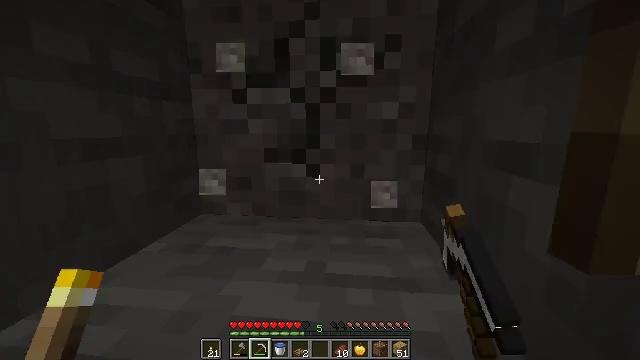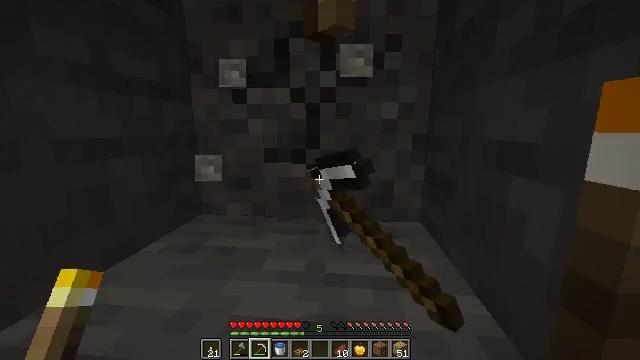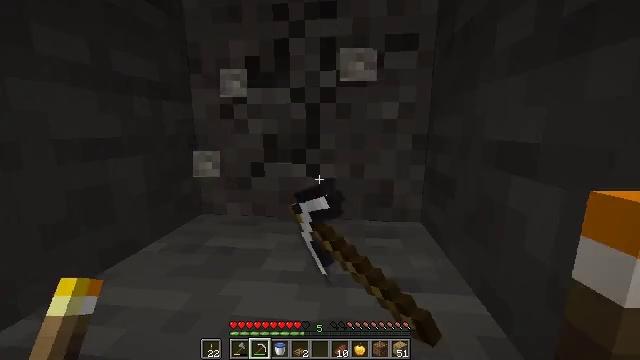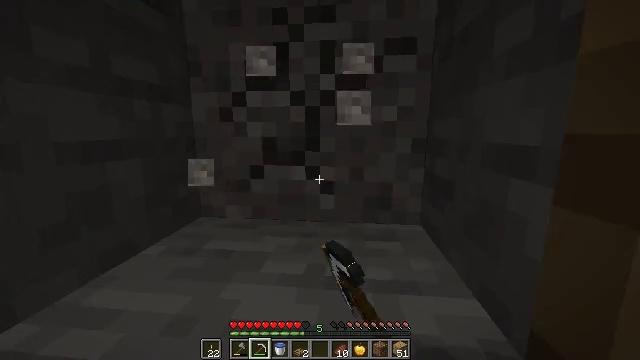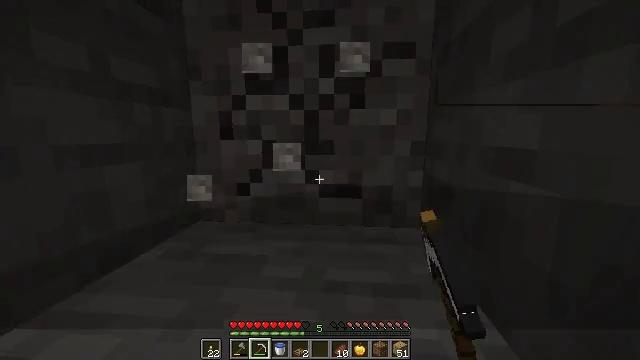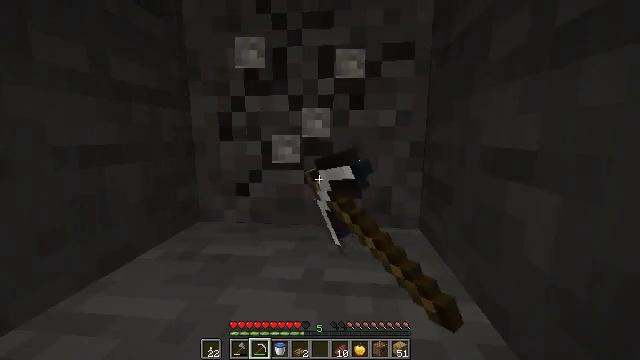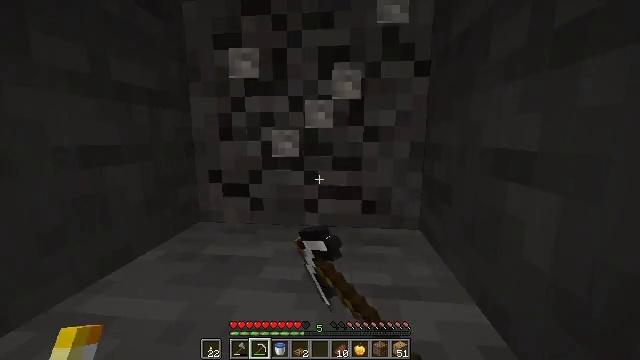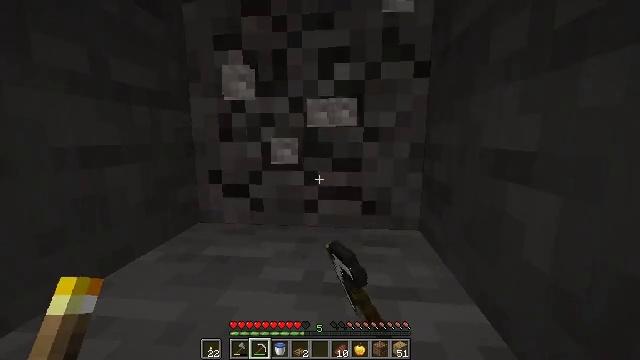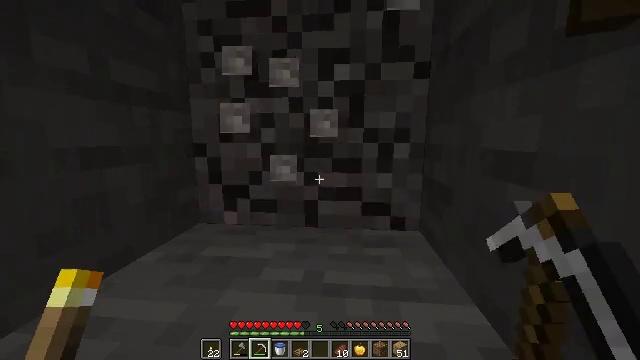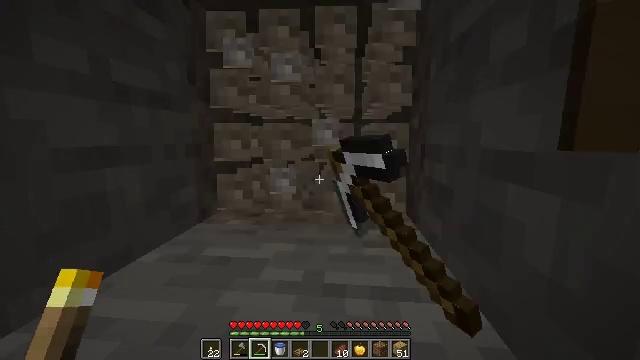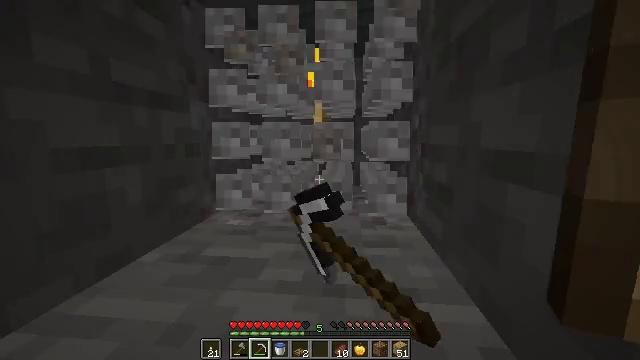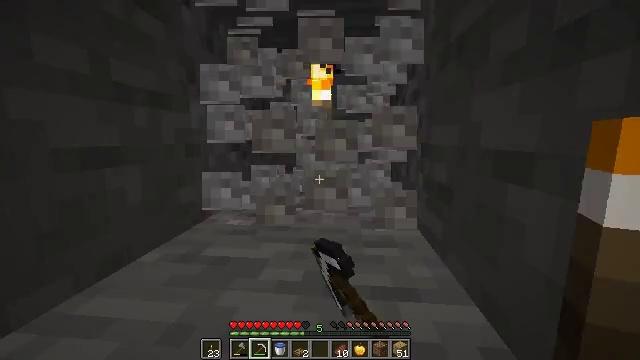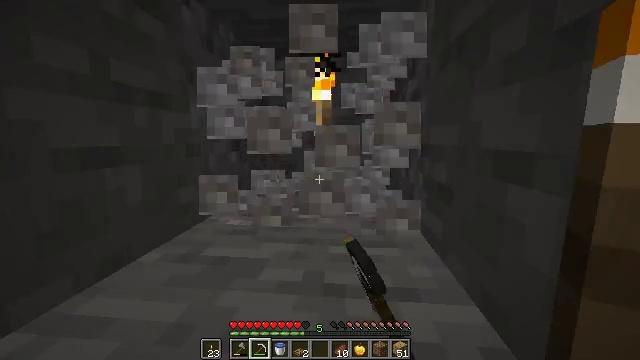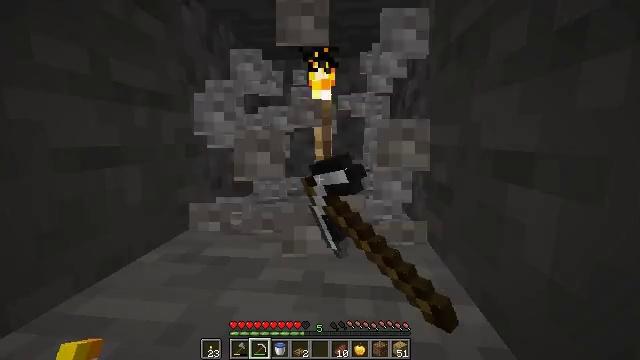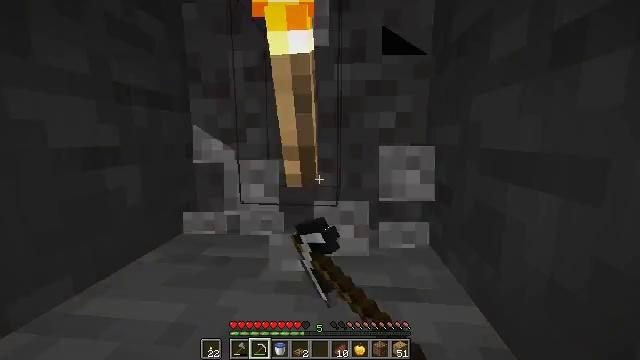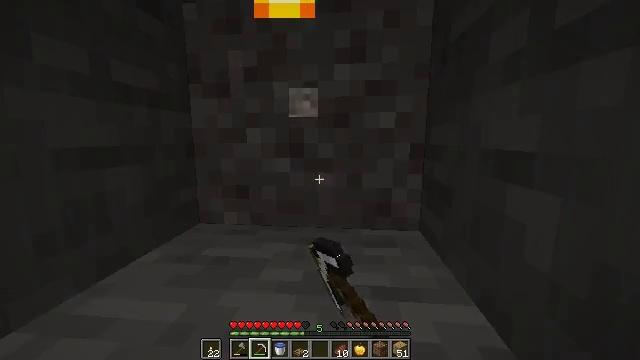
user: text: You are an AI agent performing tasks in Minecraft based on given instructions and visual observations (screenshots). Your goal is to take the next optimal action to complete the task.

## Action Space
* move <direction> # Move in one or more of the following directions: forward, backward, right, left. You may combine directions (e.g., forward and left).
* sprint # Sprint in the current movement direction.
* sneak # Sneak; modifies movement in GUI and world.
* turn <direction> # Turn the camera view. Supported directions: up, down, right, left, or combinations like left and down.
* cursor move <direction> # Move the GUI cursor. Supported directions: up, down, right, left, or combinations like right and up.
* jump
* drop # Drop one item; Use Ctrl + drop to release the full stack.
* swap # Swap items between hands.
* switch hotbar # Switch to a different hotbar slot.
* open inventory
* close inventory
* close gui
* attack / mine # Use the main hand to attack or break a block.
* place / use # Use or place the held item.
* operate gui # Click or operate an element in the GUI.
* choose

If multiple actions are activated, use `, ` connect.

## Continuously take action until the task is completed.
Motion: motion action
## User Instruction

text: Left click to collect the wall torch.
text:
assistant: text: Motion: attack / mine
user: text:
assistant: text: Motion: attack / mine
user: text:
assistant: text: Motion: attack / mine
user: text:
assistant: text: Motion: attack / mine
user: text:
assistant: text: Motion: attack / mine
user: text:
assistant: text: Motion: attack / mine
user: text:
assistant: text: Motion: attack / mine
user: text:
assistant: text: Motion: attack / mine
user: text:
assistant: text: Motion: attack / mine
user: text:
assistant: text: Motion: attack / mine and use / place
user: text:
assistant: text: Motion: attack / mine and use / place
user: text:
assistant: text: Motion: attack / mine
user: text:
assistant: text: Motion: attack / mine
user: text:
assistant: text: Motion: attack / mine and use / place
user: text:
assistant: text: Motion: attack / mine and use / place
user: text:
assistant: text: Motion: attack / mine and use / place
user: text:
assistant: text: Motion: attack / mine
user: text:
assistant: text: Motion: attack / mine
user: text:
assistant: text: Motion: attack / mine
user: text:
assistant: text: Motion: attack / mine